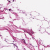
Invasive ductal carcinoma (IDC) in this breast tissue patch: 0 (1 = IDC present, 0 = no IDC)